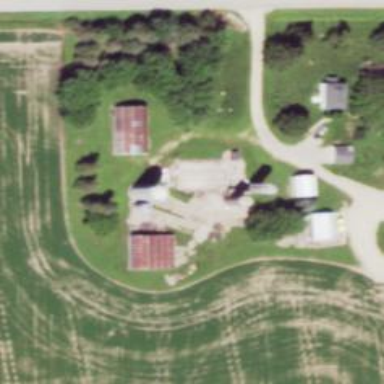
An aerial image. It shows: Silo.